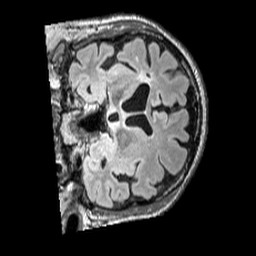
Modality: FLAIR
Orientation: coronal
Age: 64
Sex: male
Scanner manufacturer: siemens
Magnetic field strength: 3 T
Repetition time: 5 s
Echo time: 0.387 s